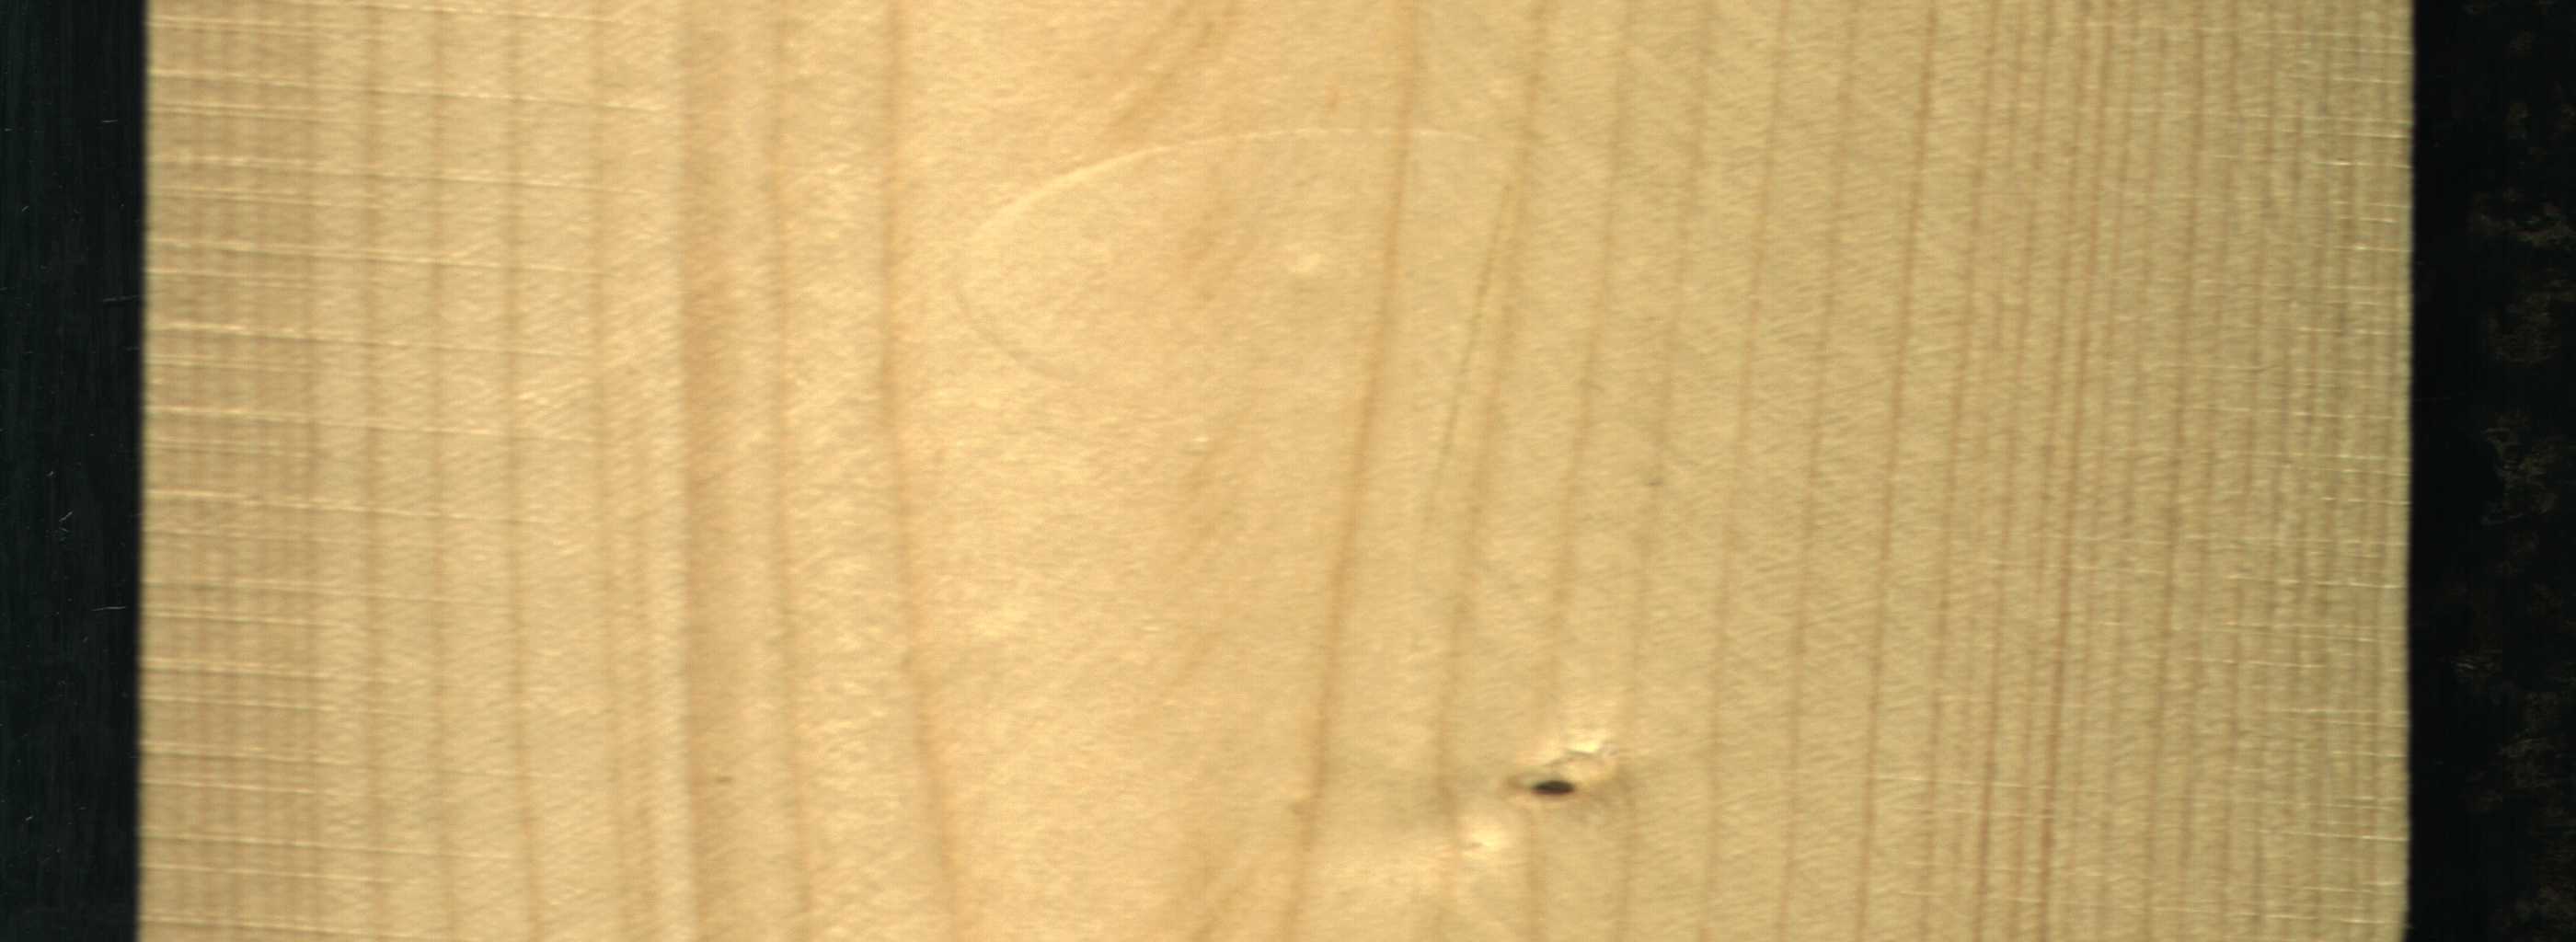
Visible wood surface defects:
Dead_Knot